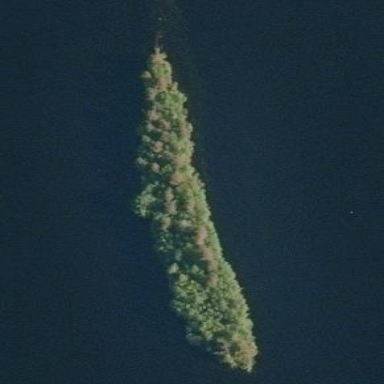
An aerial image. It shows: Island.